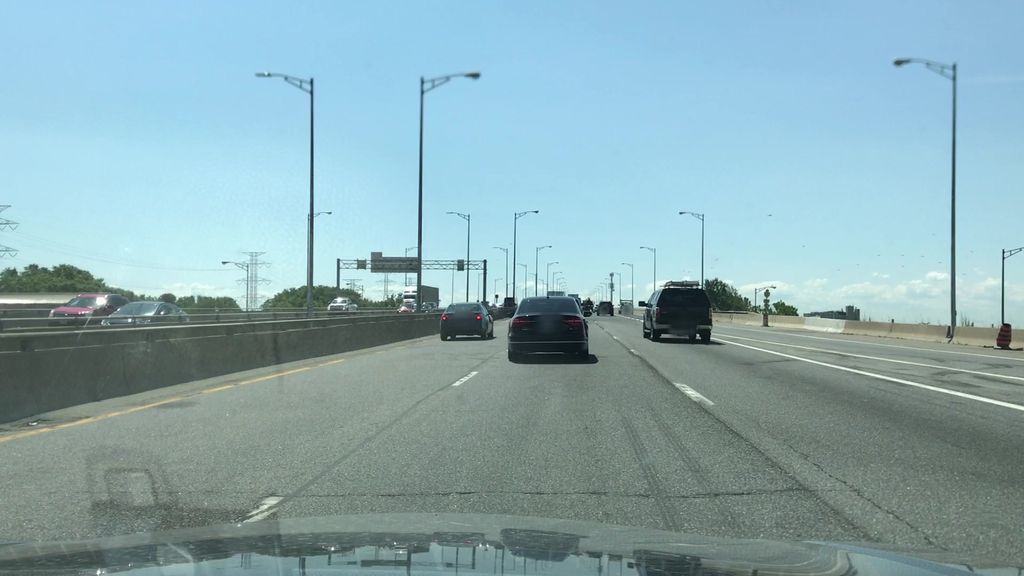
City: hamilton